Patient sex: F
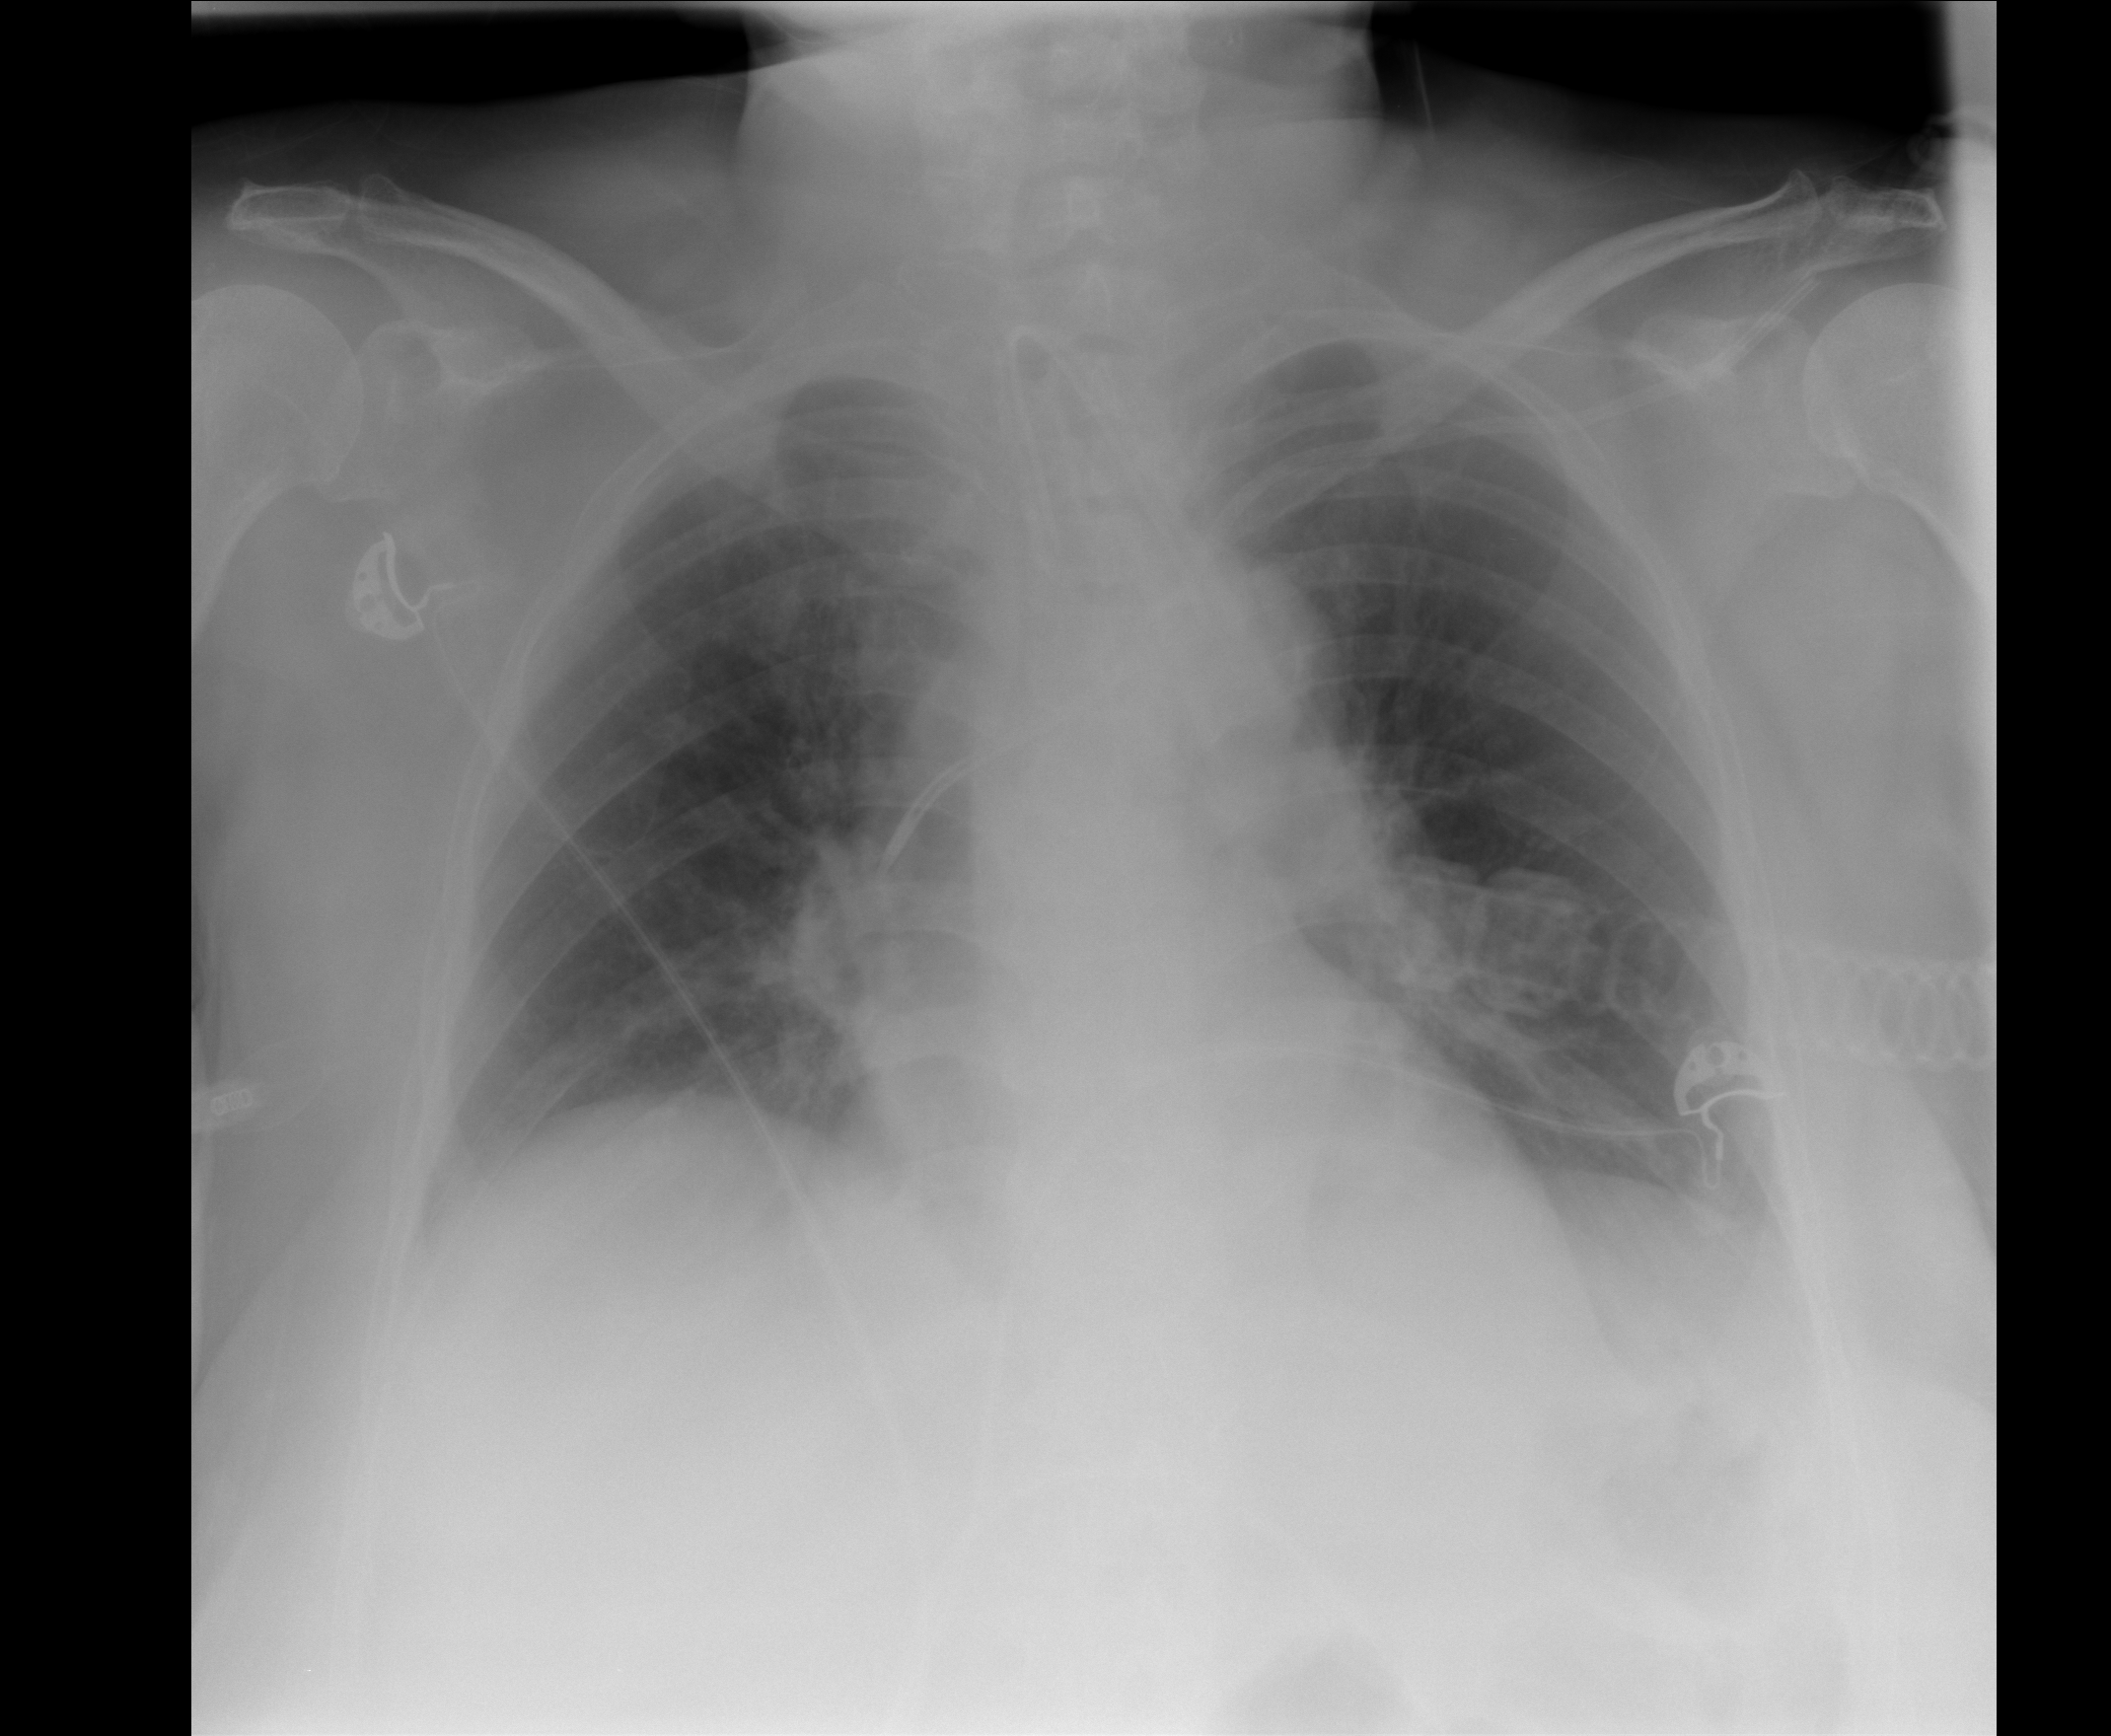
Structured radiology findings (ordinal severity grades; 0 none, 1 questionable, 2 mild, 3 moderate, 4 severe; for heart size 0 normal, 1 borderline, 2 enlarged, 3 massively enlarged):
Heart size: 0
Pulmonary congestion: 0
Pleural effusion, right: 1
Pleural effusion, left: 0
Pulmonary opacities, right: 2
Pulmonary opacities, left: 0
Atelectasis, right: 1
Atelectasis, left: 0